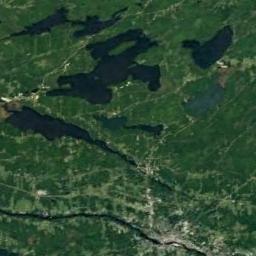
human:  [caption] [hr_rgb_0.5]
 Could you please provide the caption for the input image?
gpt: There are many different shapes and sizes of water around the wetlands .

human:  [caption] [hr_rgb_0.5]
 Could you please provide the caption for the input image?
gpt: Half of this wetland is flooded .

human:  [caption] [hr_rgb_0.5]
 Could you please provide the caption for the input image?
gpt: The wetland consists of green plants and water .

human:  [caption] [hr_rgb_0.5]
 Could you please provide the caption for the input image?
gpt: There is a large green area in a lake in a wetland, There are lush green plants on the green area  , and a winding road on the land .

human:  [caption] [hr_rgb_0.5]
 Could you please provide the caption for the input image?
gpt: There are many green areas and some water areas on the wetland .